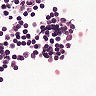
Metastatic tissue present: no